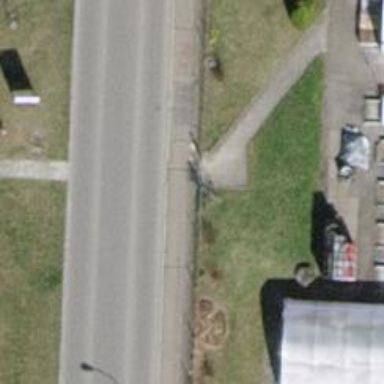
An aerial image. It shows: Gate.